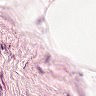
Metastatic tissue present: no